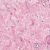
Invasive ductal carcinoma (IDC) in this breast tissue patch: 0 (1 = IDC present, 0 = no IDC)